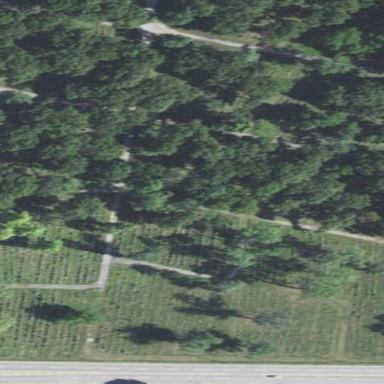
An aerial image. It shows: Cemetery.